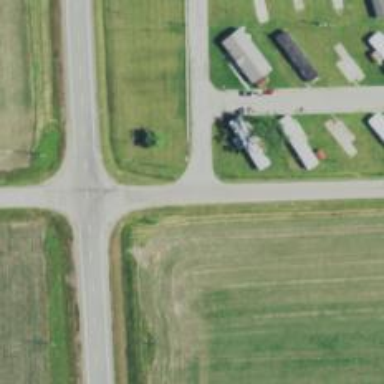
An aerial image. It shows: Tertiary road.